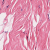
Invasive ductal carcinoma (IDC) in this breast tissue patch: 0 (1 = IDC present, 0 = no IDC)